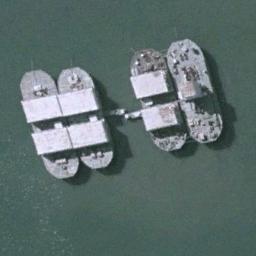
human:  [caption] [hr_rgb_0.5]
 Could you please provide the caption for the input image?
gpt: There are four ships in the green water on the shore .

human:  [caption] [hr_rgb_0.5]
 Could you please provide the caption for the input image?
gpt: Several white ships are in the green water .

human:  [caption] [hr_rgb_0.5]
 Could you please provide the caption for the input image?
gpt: Two groups of two ships connected in parallel on the blue sea .

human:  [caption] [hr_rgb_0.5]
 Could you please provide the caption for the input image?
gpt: There are four ships at sea .

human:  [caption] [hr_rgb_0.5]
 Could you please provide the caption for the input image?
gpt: There are four ships surrounded by green water .